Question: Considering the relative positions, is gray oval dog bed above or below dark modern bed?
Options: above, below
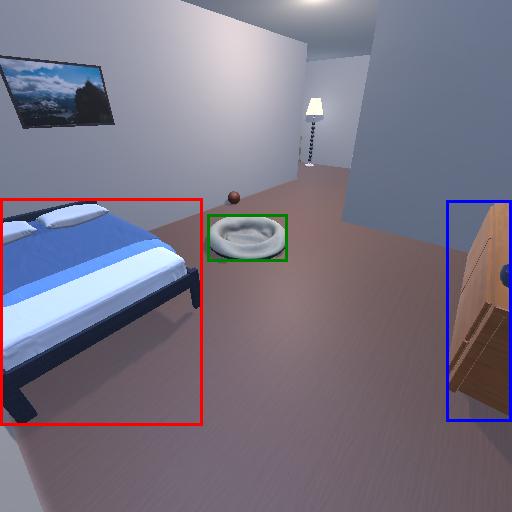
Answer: above